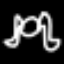
Label: frog